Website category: auto
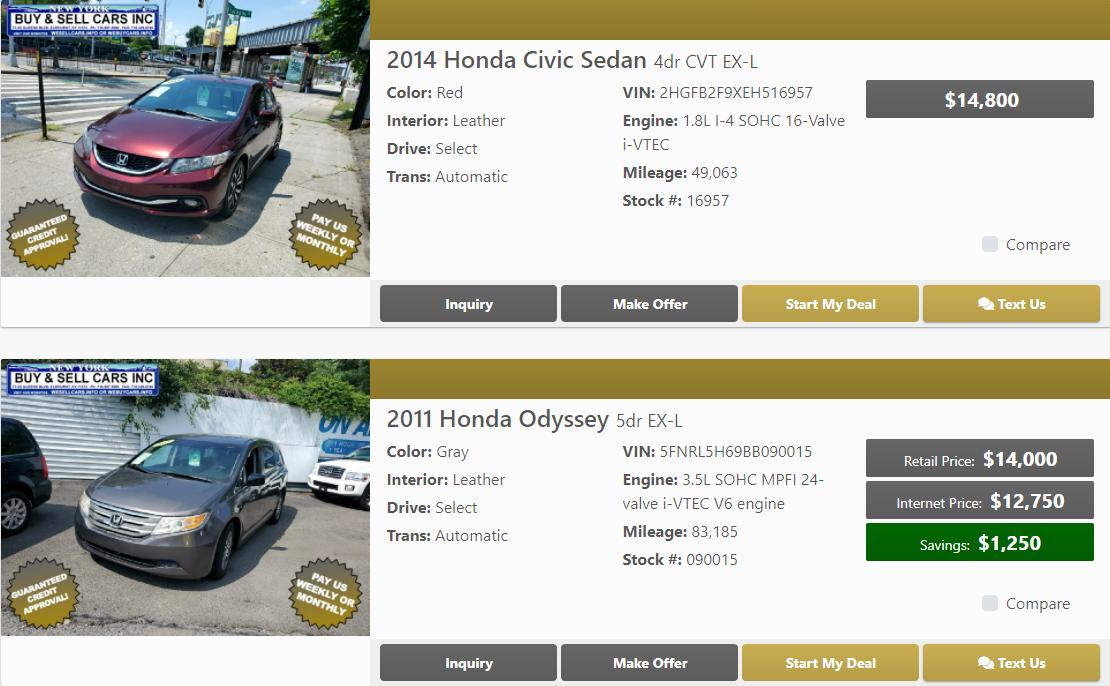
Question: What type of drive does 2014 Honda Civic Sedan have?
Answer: Select

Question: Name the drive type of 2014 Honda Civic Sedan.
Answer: Select

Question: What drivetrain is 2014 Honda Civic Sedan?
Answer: Select

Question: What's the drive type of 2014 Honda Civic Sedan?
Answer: Select

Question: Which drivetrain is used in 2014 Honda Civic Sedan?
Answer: Select

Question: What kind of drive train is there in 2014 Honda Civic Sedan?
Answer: Select

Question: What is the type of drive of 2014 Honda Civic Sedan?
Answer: Select

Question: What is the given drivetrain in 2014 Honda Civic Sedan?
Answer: Select

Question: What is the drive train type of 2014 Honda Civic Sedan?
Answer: Select

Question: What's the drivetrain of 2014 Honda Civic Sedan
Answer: Select

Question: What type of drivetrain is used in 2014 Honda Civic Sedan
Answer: Select

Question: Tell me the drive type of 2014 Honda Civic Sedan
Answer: Select

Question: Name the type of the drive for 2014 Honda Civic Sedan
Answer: Select

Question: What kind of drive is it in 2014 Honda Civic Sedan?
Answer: Select

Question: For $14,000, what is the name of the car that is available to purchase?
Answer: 2011 Honda Odyssey

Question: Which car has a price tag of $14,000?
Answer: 2011 Honda Odyssey

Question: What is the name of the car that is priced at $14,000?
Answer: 2011 Honda Odyssey

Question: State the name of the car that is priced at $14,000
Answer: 2011 Honda Odyssey

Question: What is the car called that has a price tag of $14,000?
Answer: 2011 Honda Odyssey

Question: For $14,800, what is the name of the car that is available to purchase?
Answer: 2014 Honda Civic Sedan

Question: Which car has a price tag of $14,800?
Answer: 2014 Honda Civic Sedan

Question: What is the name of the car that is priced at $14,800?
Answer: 2014 Honda Civic Sedan

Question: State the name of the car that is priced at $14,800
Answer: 2014 Honda Civic Sedan

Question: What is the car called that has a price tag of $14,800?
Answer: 2014 Honda Civic Sedan

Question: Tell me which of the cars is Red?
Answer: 2014 Honda Civic Sedan

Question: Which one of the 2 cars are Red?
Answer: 2014 Honda Civic Sedan

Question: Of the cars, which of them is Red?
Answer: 2014 Honda Civic Sedan

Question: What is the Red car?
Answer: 2014 Honda Civic Sedan

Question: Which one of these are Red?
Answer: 2014 Honda Civic Sedan

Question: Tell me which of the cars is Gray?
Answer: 2011 Honda Odyssey

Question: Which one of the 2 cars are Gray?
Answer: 2011 Honda Odyssey

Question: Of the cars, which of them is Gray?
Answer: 2011 Honda Odyssey

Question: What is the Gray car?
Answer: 2011 Honda Odyssey

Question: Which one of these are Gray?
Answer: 2011 Honda Odyssey

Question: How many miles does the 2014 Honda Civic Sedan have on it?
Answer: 49,063

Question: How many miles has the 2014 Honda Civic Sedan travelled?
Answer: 49,063

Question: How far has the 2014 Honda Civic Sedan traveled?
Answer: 49,063

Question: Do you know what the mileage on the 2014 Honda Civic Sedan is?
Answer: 49,063

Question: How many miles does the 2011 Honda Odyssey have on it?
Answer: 83,185

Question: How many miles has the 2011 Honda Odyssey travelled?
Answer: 83,185

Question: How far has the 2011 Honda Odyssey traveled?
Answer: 83,185

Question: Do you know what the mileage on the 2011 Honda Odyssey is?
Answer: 83,185